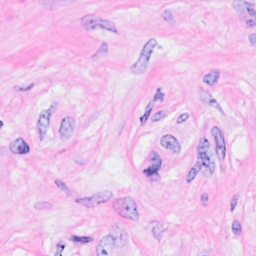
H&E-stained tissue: Breast